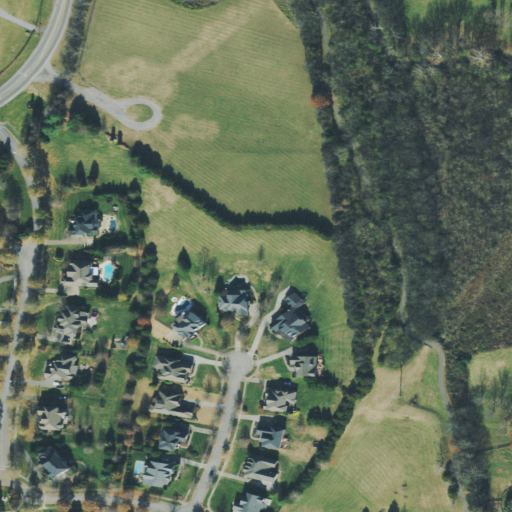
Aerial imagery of mountain in Tennessee named Boiling Springs Mounds containing pasture, open development, deciduous forest, low intensity development, medium intensity development, mixed forest, and high intensity development